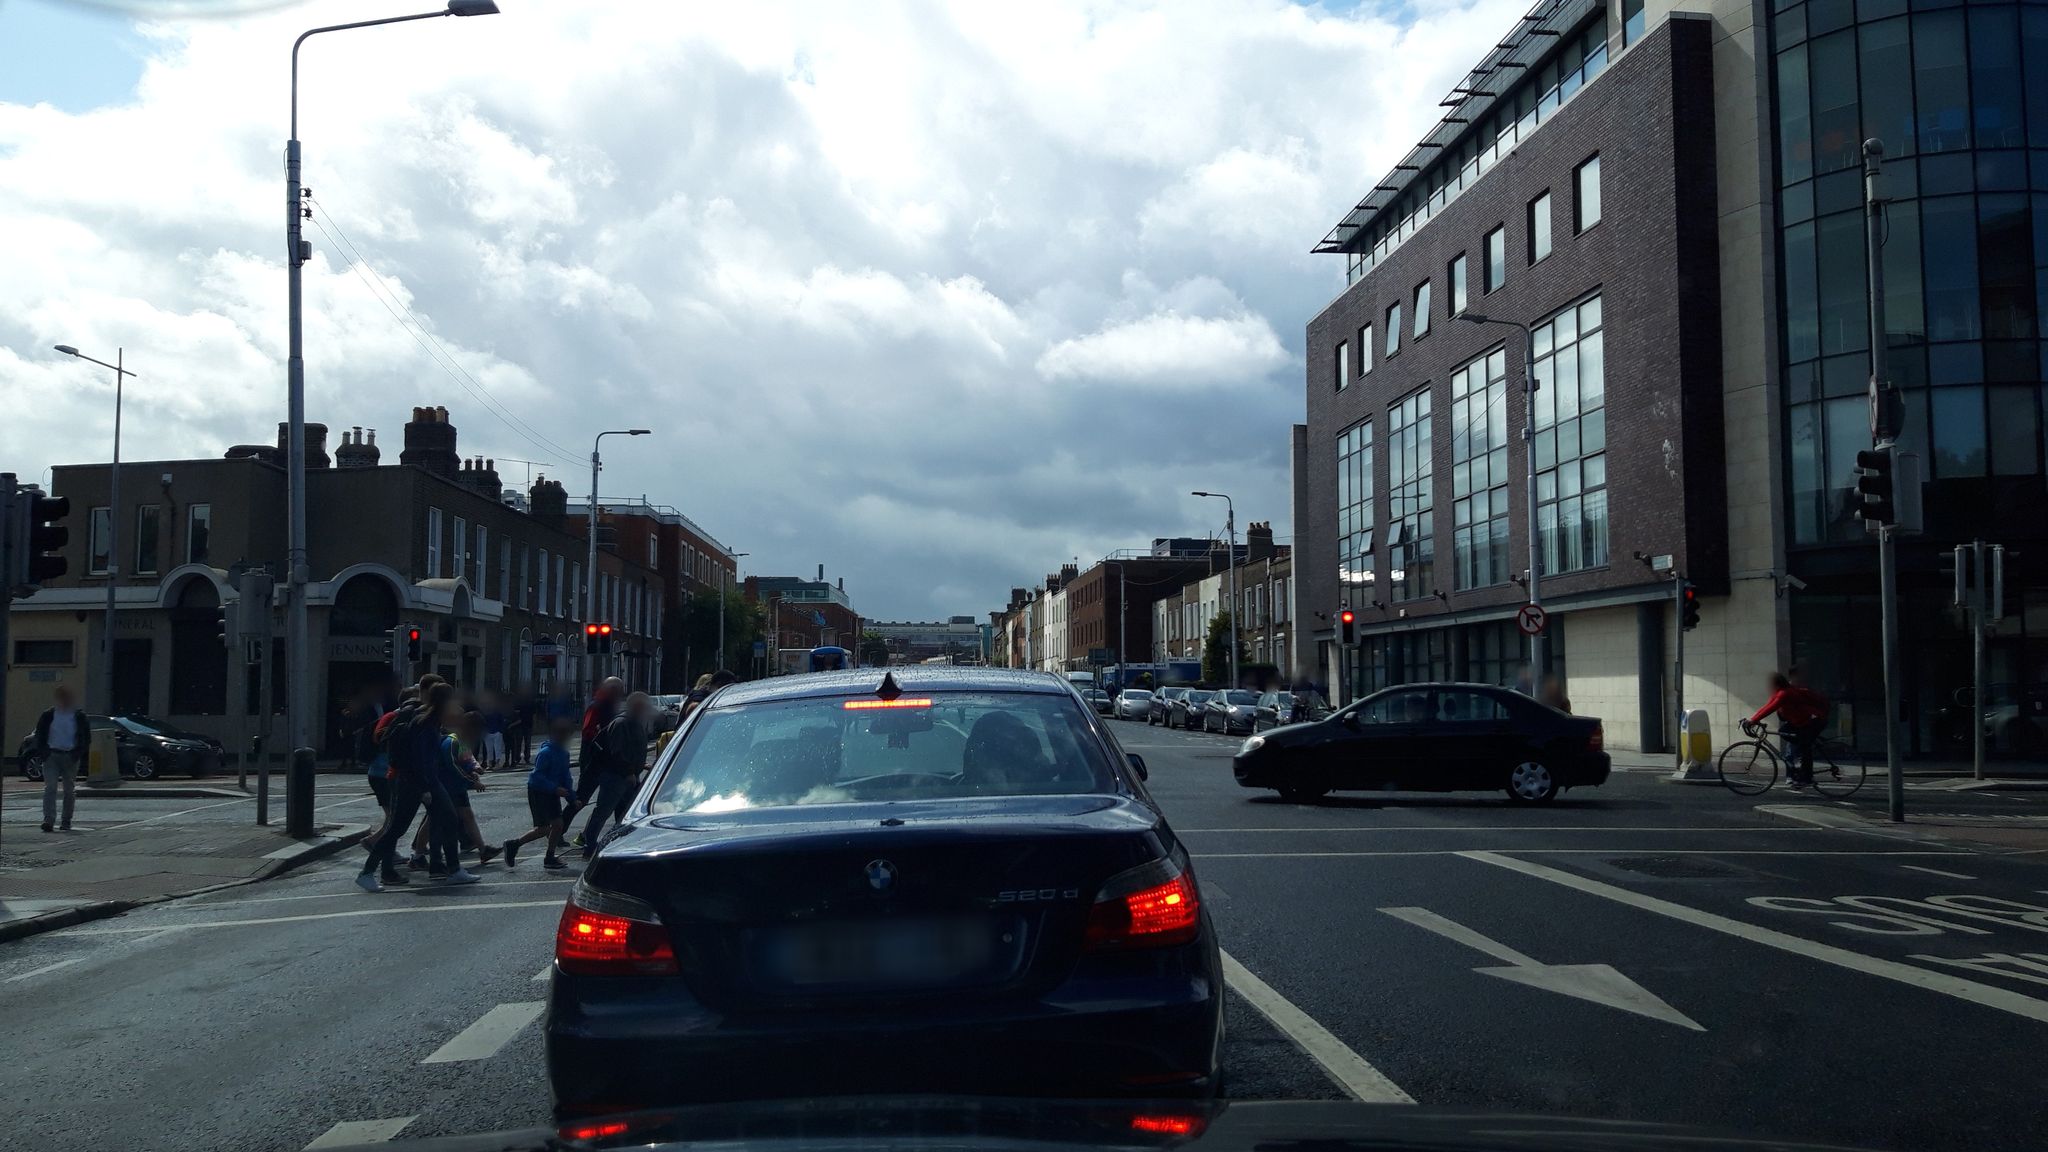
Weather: cloudy
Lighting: day
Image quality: good
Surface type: driving surface
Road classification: service, residential
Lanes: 4
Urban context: urban centre
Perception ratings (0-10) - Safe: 0.89, Lively: 7.61, Beautiful: 8.41, Boring: 1.05, Depressing: 3.63, Wealthy: 5.08